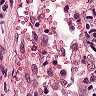
Metastatic tissue present: no